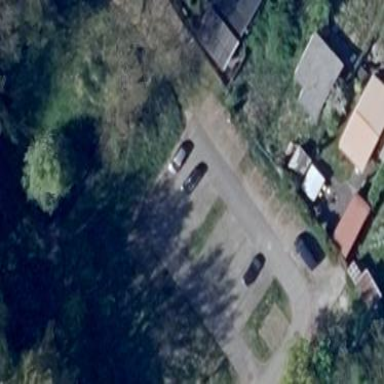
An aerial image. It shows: Parking area.